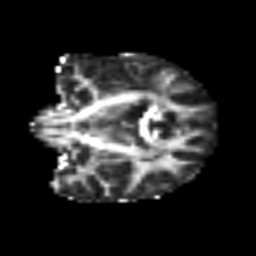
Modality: FA
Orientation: coronal
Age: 39
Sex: female
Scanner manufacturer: siemens
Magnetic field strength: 3 T
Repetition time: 6.1 s
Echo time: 0.101 s